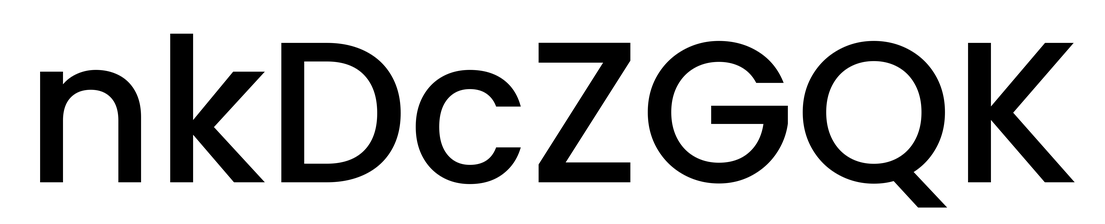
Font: Poppins-Medium